Interaction volume radius: 5 \u00c5
Interaction volume height: 20 \u00c5
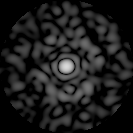
Disorder parameter: 0.8162